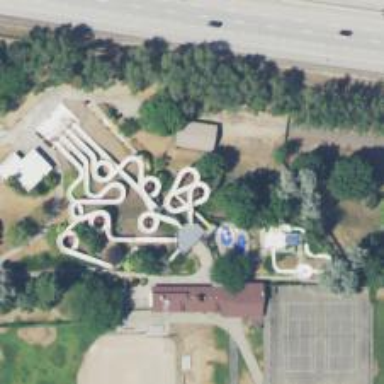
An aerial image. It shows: Water slide attraction.